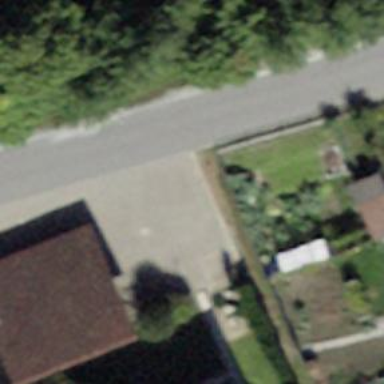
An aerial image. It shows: Garage building.